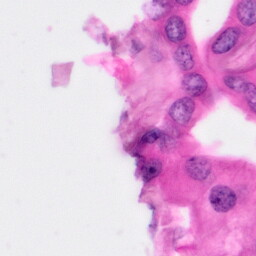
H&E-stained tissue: Pancreatic